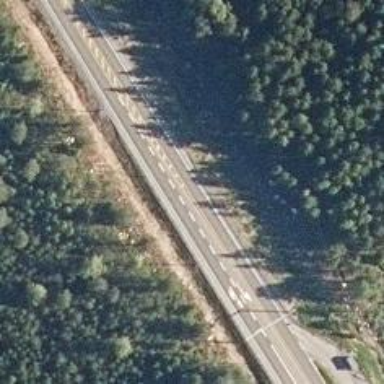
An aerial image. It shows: Asphalt road designated as trunk highway.